Field crop: maize
Growth stage: 2
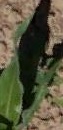
Species: maize